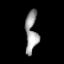
Tissue: lung
Cell type: Epithelial cells
Senescence score: 0.2272
Nuclear area (px): 489
Mean DAPI intensity: 154.908